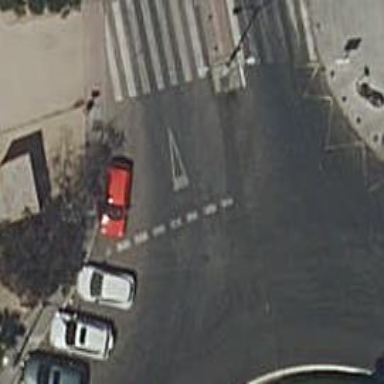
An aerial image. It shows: Bollard barrier.